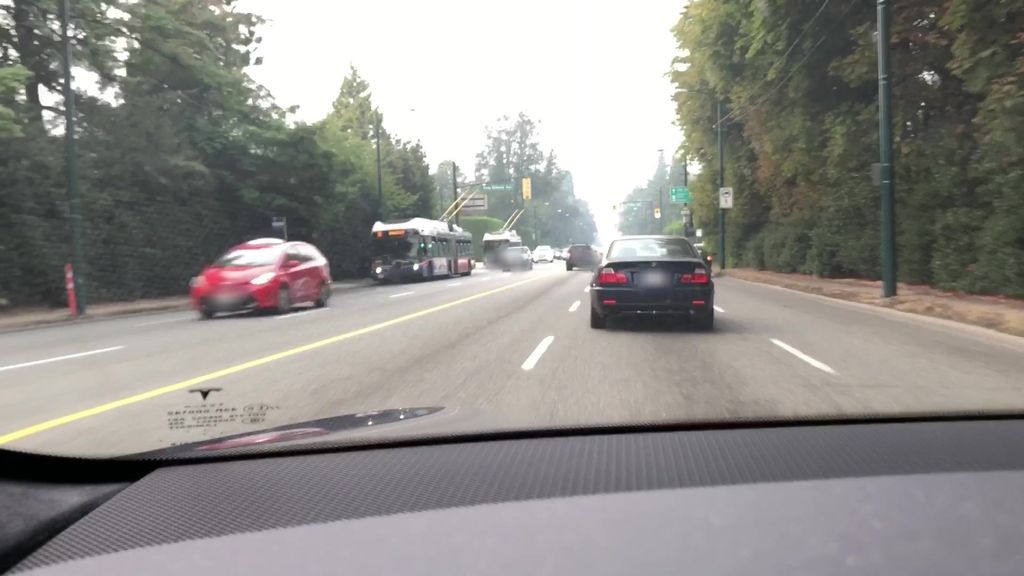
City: vancouver